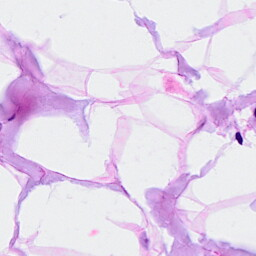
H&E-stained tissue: Breast